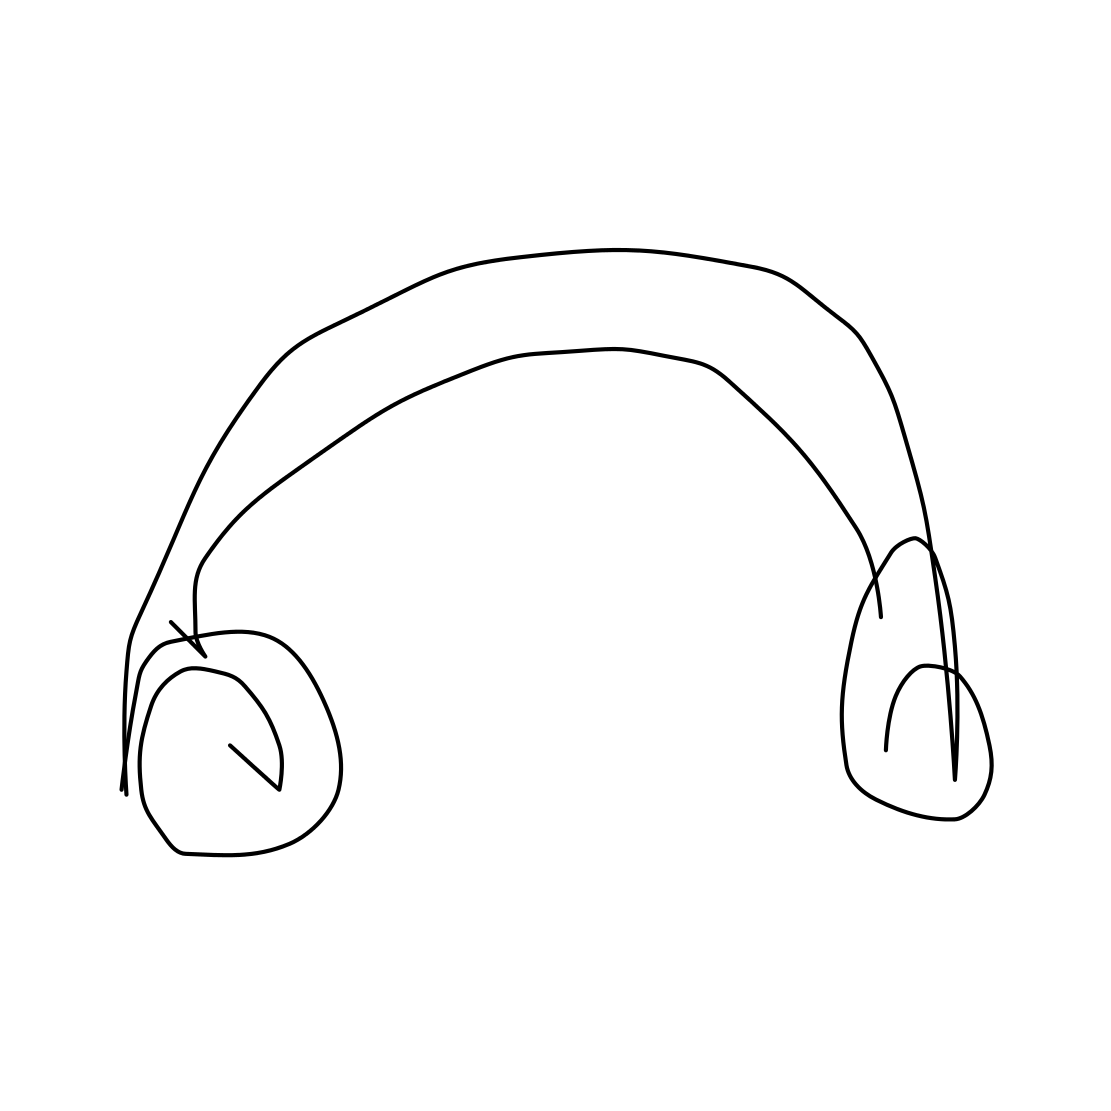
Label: head-phones